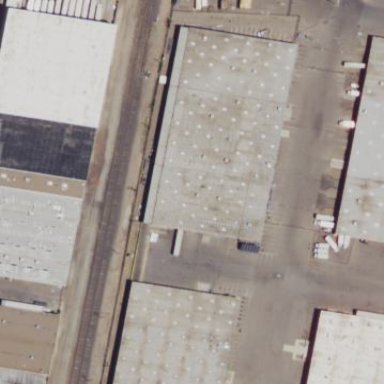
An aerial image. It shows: Warehouse.